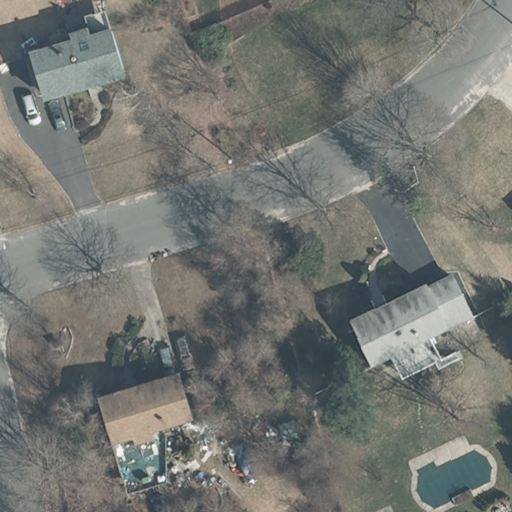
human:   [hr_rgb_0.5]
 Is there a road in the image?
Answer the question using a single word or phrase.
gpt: yes

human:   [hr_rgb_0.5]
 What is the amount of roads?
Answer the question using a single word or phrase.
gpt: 2

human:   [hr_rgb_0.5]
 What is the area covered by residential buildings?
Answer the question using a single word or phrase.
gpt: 709m2

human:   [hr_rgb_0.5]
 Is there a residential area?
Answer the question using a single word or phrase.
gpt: yes

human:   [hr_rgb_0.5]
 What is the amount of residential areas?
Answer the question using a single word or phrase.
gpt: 1

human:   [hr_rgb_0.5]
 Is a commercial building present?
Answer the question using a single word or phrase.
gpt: no

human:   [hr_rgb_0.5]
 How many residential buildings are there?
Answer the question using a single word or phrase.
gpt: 3

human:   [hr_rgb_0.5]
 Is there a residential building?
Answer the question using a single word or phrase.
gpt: yes

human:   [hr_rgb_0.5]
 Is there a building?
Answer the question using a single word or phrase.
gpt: yes

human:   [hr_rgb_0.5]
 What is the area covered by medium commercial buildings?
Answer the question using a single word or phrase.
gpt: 0m2

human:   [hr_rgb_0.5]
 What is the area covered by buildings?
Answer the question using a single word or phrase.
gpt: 709m2

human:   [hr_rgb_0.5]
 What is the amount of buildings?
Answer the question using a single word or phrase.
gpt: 3

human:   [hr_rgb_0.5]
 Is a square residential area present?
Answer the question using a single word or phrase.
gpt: no

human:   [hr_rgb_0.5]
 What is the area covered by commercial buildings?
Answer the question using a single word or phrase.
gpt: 0m2

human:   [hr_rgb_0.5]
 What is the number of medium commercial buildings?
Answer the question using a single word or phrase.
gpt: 0

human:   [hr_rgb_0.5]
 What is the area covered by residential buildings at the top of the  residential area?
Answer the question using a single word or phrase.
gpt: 0m2

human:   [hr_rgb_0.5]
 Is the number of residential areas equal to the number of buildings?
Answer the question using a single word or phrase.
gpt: no

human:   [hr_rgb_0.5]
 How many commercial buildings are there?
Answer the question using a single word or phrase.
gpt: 0

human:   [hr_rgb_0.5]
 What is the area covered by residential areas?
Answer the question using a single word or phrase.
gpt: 9196m2

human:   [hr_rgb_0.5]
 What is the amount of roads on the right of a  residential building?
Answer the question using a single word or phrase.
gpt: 0

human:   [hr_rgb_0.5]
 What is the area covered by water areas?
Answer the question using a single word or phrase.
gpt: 0m2

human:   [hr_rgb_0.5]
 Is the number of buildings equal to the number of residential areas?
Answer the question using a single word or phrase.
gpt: no

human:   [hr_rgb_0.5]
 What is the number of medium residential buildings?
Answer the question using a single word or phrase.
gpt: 3

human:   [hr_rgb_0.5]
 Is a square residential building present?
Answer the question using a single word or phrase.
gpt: no

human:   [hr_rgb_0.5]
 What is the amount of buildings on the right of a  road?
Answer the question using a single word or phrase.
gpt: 3

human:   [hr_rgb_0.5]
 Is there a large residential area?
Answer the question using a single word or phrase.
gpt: yes

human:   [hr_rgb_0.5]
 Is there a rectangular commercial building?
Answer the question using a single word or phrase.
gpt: no

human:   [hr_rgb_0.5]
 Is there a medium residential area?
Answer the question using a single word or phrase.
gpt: no

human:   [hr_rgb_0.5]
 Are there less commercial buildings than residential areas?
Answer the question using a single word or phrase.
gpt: yes

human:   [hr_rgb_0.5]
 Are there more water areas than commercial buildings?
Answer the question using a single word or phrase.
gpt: no

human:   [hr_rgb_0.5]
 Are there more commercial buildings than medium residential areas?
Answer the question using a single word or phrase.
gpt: no

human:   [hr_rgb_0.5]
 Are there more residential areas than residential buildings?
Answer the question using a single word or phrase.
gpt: no

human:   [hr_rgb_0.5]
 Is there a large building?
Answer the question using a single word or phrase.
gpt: no

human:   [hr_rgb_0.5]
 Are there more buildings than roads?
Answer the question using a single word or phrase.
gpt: yes

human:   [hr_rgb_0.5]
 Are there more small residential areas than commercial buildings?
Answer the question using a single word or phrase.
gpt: no

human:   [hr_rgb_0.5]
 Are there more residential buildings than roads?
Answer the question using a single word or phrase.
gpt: yes

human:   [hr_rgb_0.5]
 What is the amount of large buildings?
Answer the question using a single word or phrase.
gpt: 0

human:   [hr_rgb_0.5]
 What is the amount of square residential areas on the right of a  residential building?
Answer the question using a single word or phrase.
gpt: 0

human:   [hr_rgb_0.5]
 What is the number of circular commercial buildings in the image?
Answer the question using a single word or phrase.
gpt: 0

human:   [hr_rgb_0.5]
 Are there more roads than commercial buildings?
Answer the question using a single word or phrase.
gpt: yes

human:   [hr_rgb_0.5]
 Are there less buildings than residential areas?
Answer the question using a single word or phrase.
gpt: no

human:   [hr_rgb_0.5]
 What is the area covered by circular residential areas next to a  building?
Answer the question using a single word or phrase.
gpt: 0m2

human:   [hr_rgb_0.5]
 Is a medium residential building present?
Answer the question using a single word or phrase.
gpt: yes

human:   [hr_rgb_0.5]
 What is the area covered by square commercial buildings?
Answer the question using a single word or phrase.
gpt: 0m2

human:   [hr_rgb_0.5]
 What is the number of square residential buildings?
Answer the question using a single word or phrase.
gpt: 0

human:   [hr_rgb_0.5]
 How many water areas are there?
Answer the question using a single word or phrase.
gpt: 0

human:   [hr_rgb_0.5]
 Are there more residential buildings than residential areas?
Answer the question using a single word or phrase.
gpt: yes

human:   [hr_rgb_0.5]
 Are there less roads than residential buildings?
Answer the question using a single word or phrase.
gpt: yes

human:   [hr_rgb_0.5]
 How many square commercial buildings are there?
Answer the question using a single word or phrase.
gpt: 0

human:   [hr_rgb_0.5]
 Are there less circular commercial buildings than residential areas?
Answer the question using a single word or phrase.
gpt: yes

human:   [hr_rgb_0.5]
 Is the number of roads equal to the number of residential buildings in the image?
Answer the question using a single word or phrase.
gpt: no

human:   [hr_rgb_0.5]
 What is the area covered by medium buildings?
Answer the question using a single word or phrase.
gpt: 709m2

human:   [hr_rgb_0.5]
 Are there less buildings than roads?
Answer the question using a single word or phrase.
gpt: no

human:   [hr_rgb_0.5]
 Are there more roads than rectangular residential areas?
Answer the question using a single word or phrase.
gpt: yes

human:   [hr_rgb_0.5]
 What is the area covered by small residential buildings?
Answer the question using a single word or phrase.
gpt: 0m2

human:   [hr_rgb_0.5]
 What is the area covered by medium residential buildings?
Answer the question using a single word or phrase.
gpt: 709m2

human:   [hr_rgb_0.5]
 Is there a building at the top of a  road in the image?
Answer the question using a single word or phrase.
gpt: yes

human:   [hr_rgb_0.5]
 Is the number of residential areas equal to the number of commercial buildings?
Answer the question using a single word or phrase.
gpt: no

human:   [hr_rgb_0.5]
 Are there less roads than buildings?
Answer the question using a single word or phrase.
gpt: yes

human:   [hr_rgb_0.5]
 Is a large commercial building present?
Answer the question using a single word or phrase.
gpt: no

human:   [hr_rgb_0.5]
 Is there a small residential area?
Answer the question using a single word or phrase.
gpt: no

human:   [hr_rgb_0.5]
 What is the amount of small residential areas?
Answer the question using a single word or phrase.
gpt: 0

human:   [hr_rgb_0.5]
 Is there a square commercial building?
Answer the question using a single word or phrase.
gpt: no

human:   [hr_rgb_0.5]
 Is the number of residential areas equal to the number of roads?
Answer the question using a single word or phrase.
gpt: no